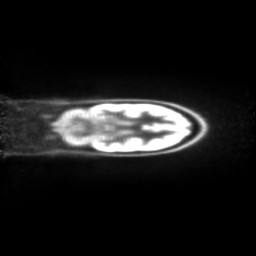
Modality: PET
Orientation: coronal
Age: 24
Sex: female
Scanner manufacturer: siemens